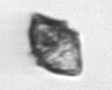
Label: Kryptoperidinium_triquetrum